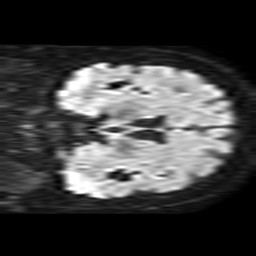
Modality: TRACE
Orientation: coronal
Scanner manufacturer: philips
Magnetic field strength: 1.5 T
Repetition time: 4.064 s
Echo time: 0.06922 s